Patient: sex M, age 65
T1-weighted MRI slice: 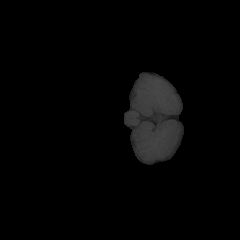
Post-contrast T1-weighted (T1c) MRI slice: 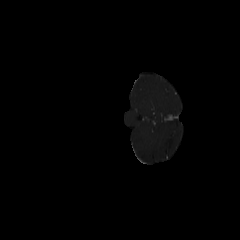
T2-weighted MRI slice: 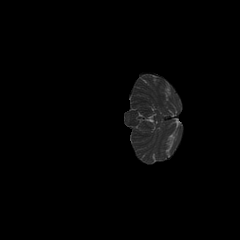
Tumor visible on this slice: no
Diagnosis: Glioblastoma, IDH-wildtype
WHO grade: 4